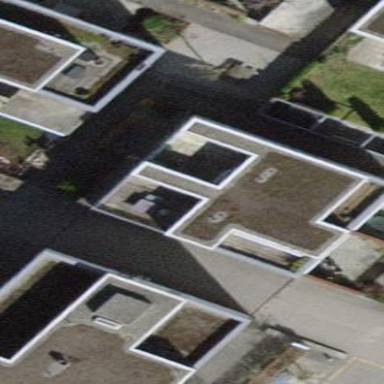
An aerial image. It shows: Building with flat roof.